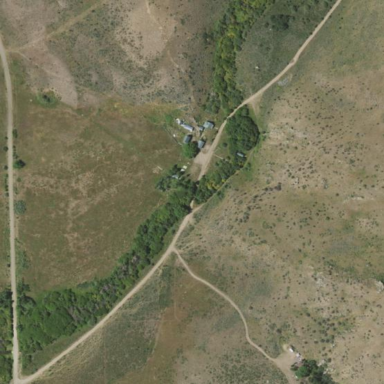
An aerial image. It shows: Historic cabin building.